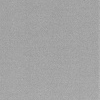
Atmospheric dust classification: dusty